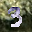
Label: 3